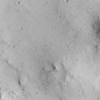
Label: not_dusty